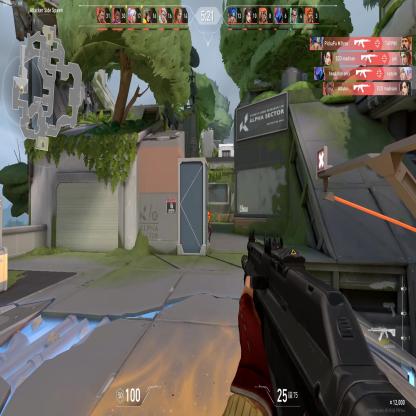
Label: enemy